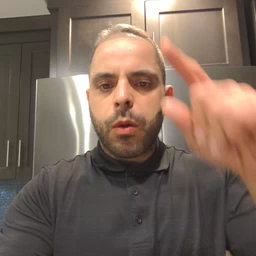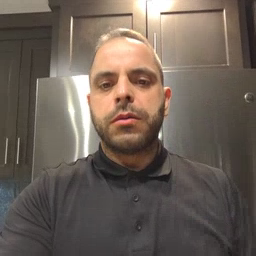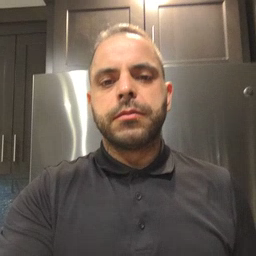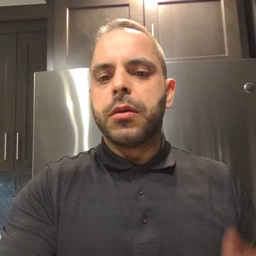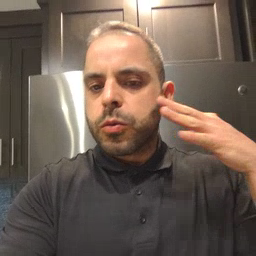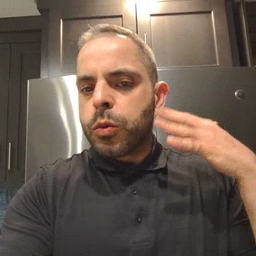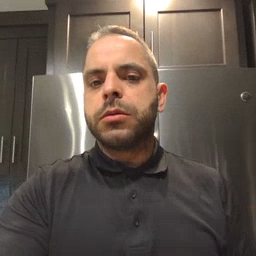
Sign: noisy